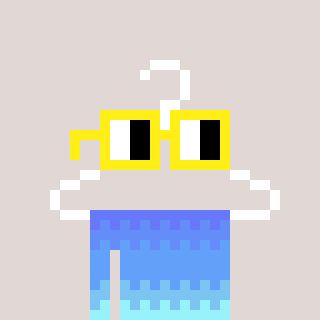
a pixel art character with square yellow glasses, a hanger-shaped head and a bege-colored body on a warm background